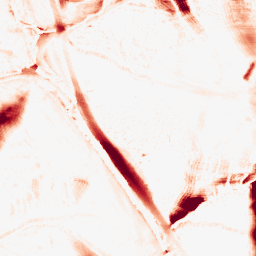
Category: morphological
Decomposition family: morphological_ellipse
Decomposition parameters: operation: opening
width: 20
height: 50
Upsampling method: quartic
Upsampling parameters: scale: 2
Upsampling scale: 2